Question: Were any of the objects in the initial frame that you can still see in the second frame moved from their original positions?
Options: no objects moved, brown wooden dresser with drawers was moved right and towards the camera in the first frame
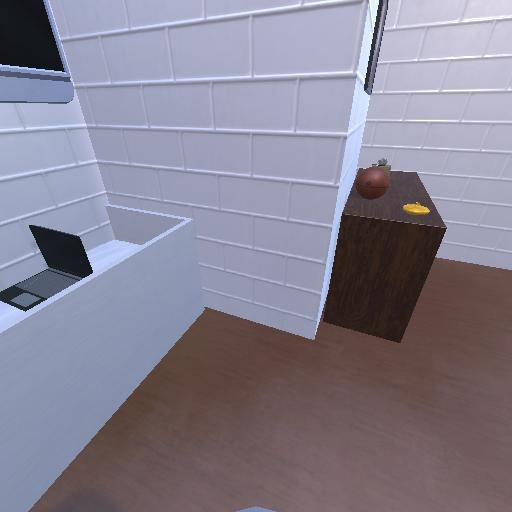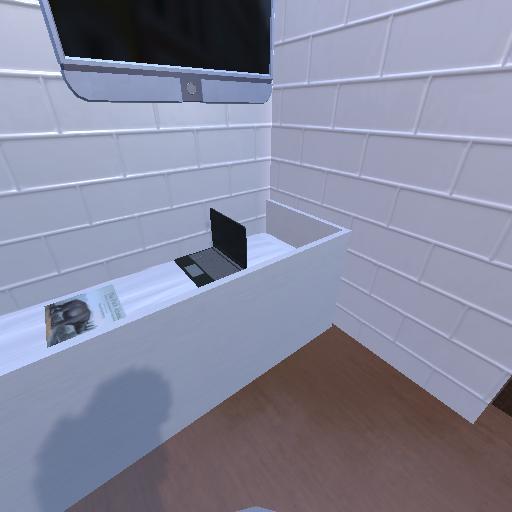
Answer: no objects moved